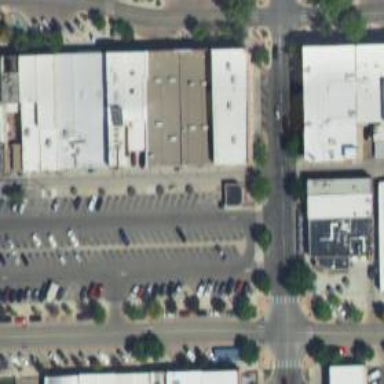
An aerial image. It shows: Parking space is available.